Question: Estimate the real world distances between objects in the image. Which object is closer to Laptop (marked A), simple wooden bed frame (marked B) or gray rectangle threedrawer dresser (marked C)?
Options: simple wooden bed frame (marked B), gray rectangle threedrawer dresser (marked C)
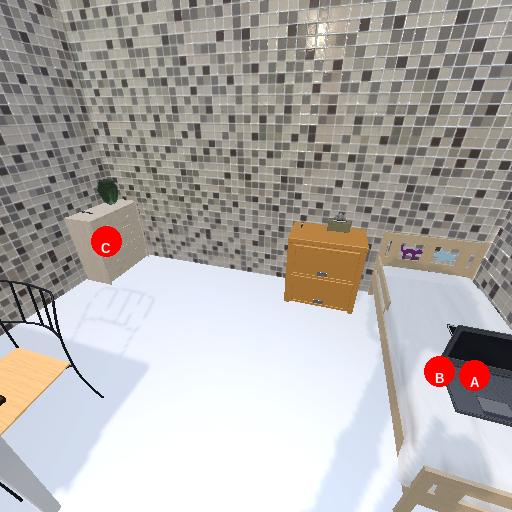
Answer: simple wooden bed frame (marked B)